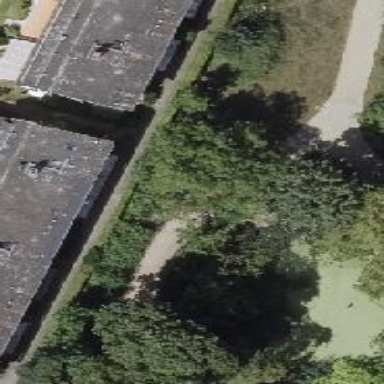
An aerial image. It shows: Compacted footway.